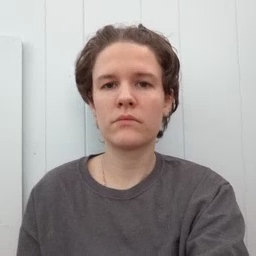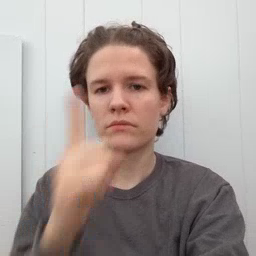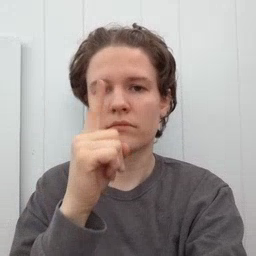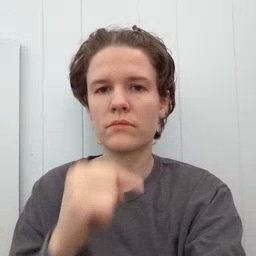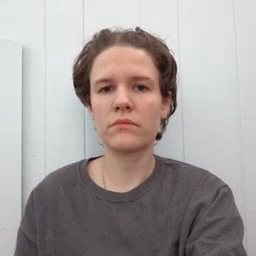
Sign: mouse